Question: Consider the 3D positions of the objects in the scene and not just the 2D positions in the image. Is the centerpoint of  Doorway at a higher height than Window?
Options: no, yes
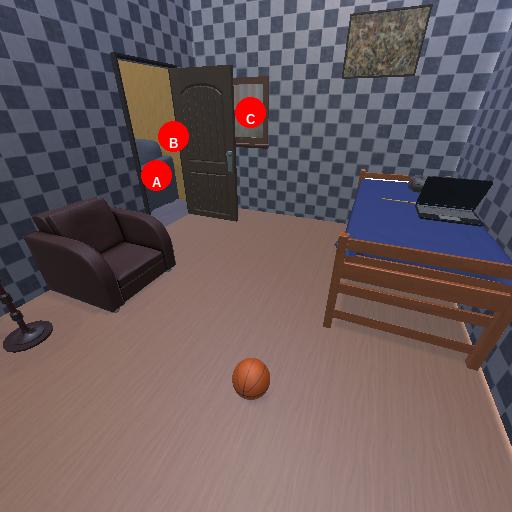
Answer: no